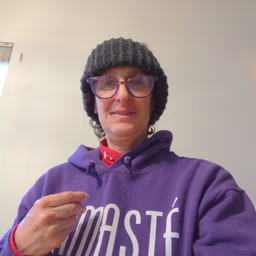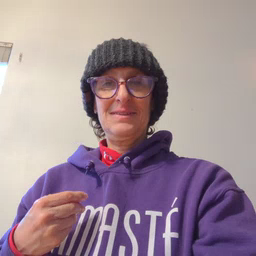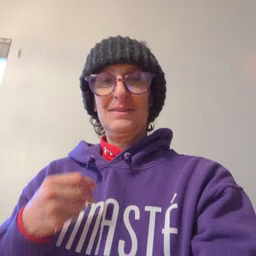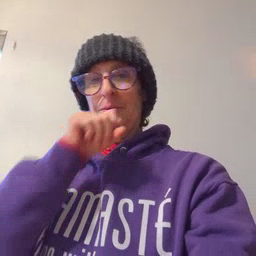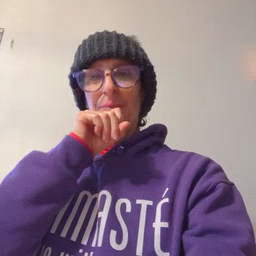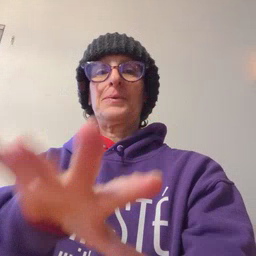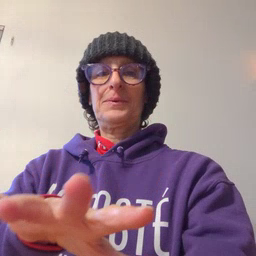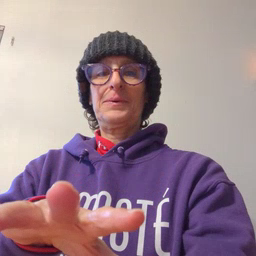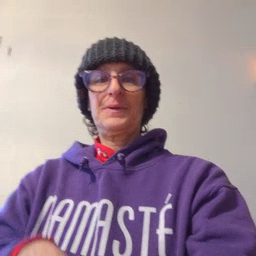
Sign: blow